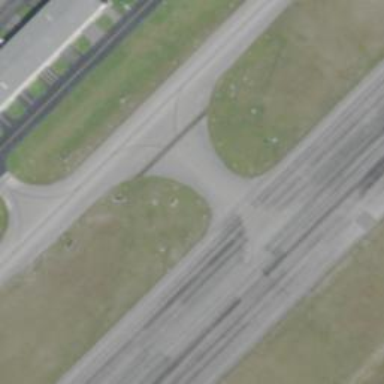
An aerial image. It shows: Image of taxiway at airport.